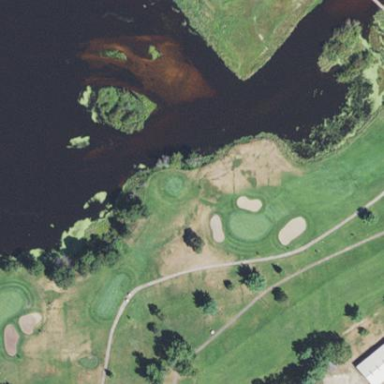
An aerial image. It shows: Grassy area designated as golf fairway.